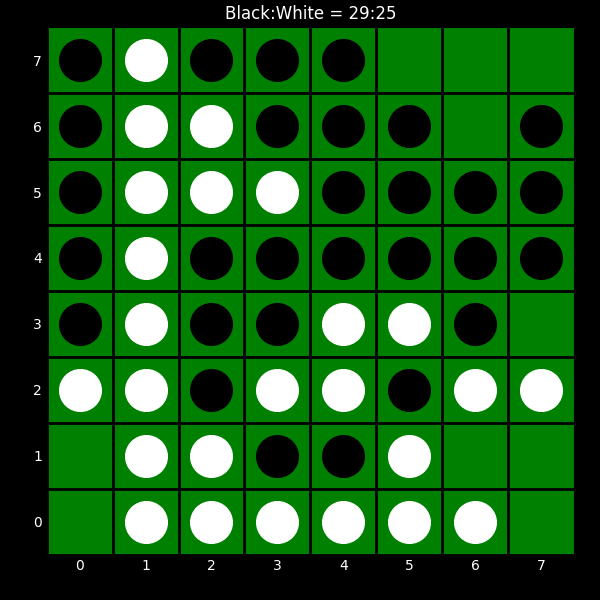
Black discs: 29
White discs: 25